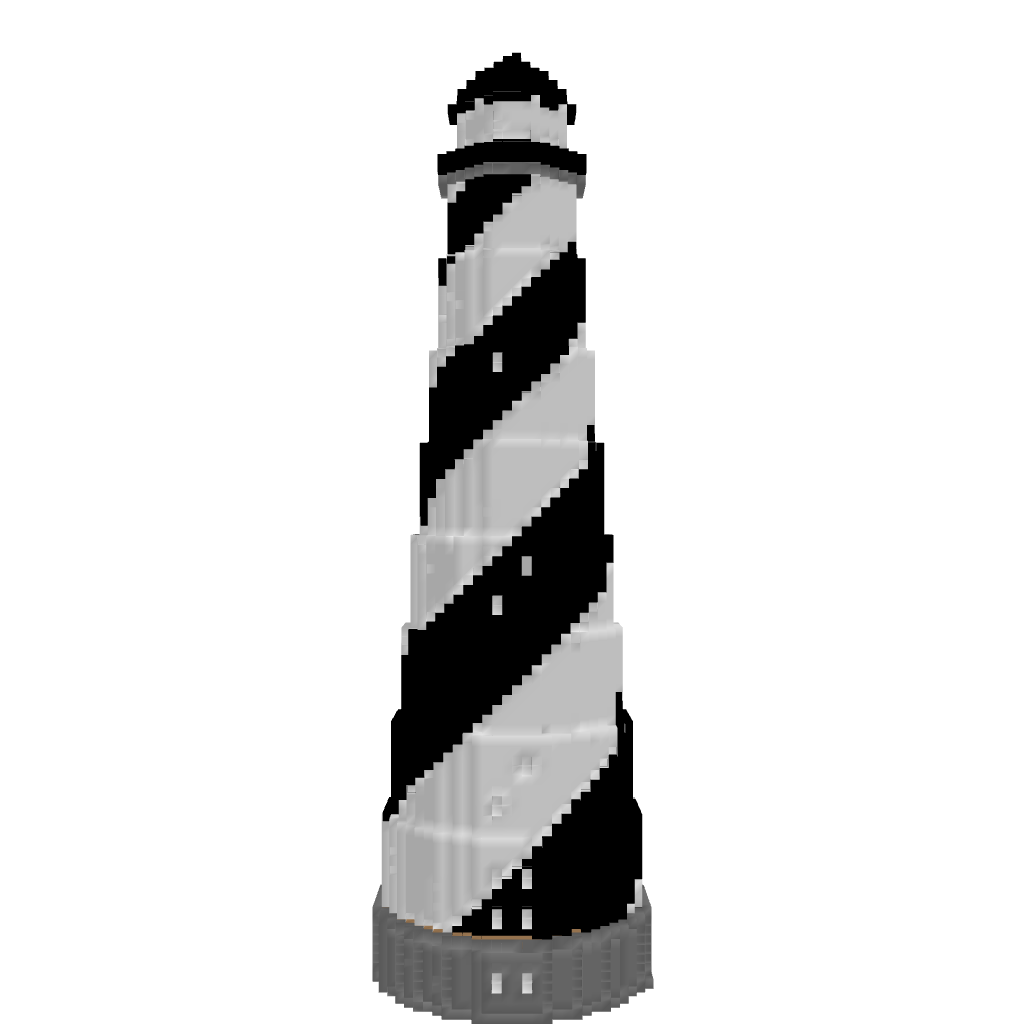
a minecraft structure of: Lighthouse bad low quality